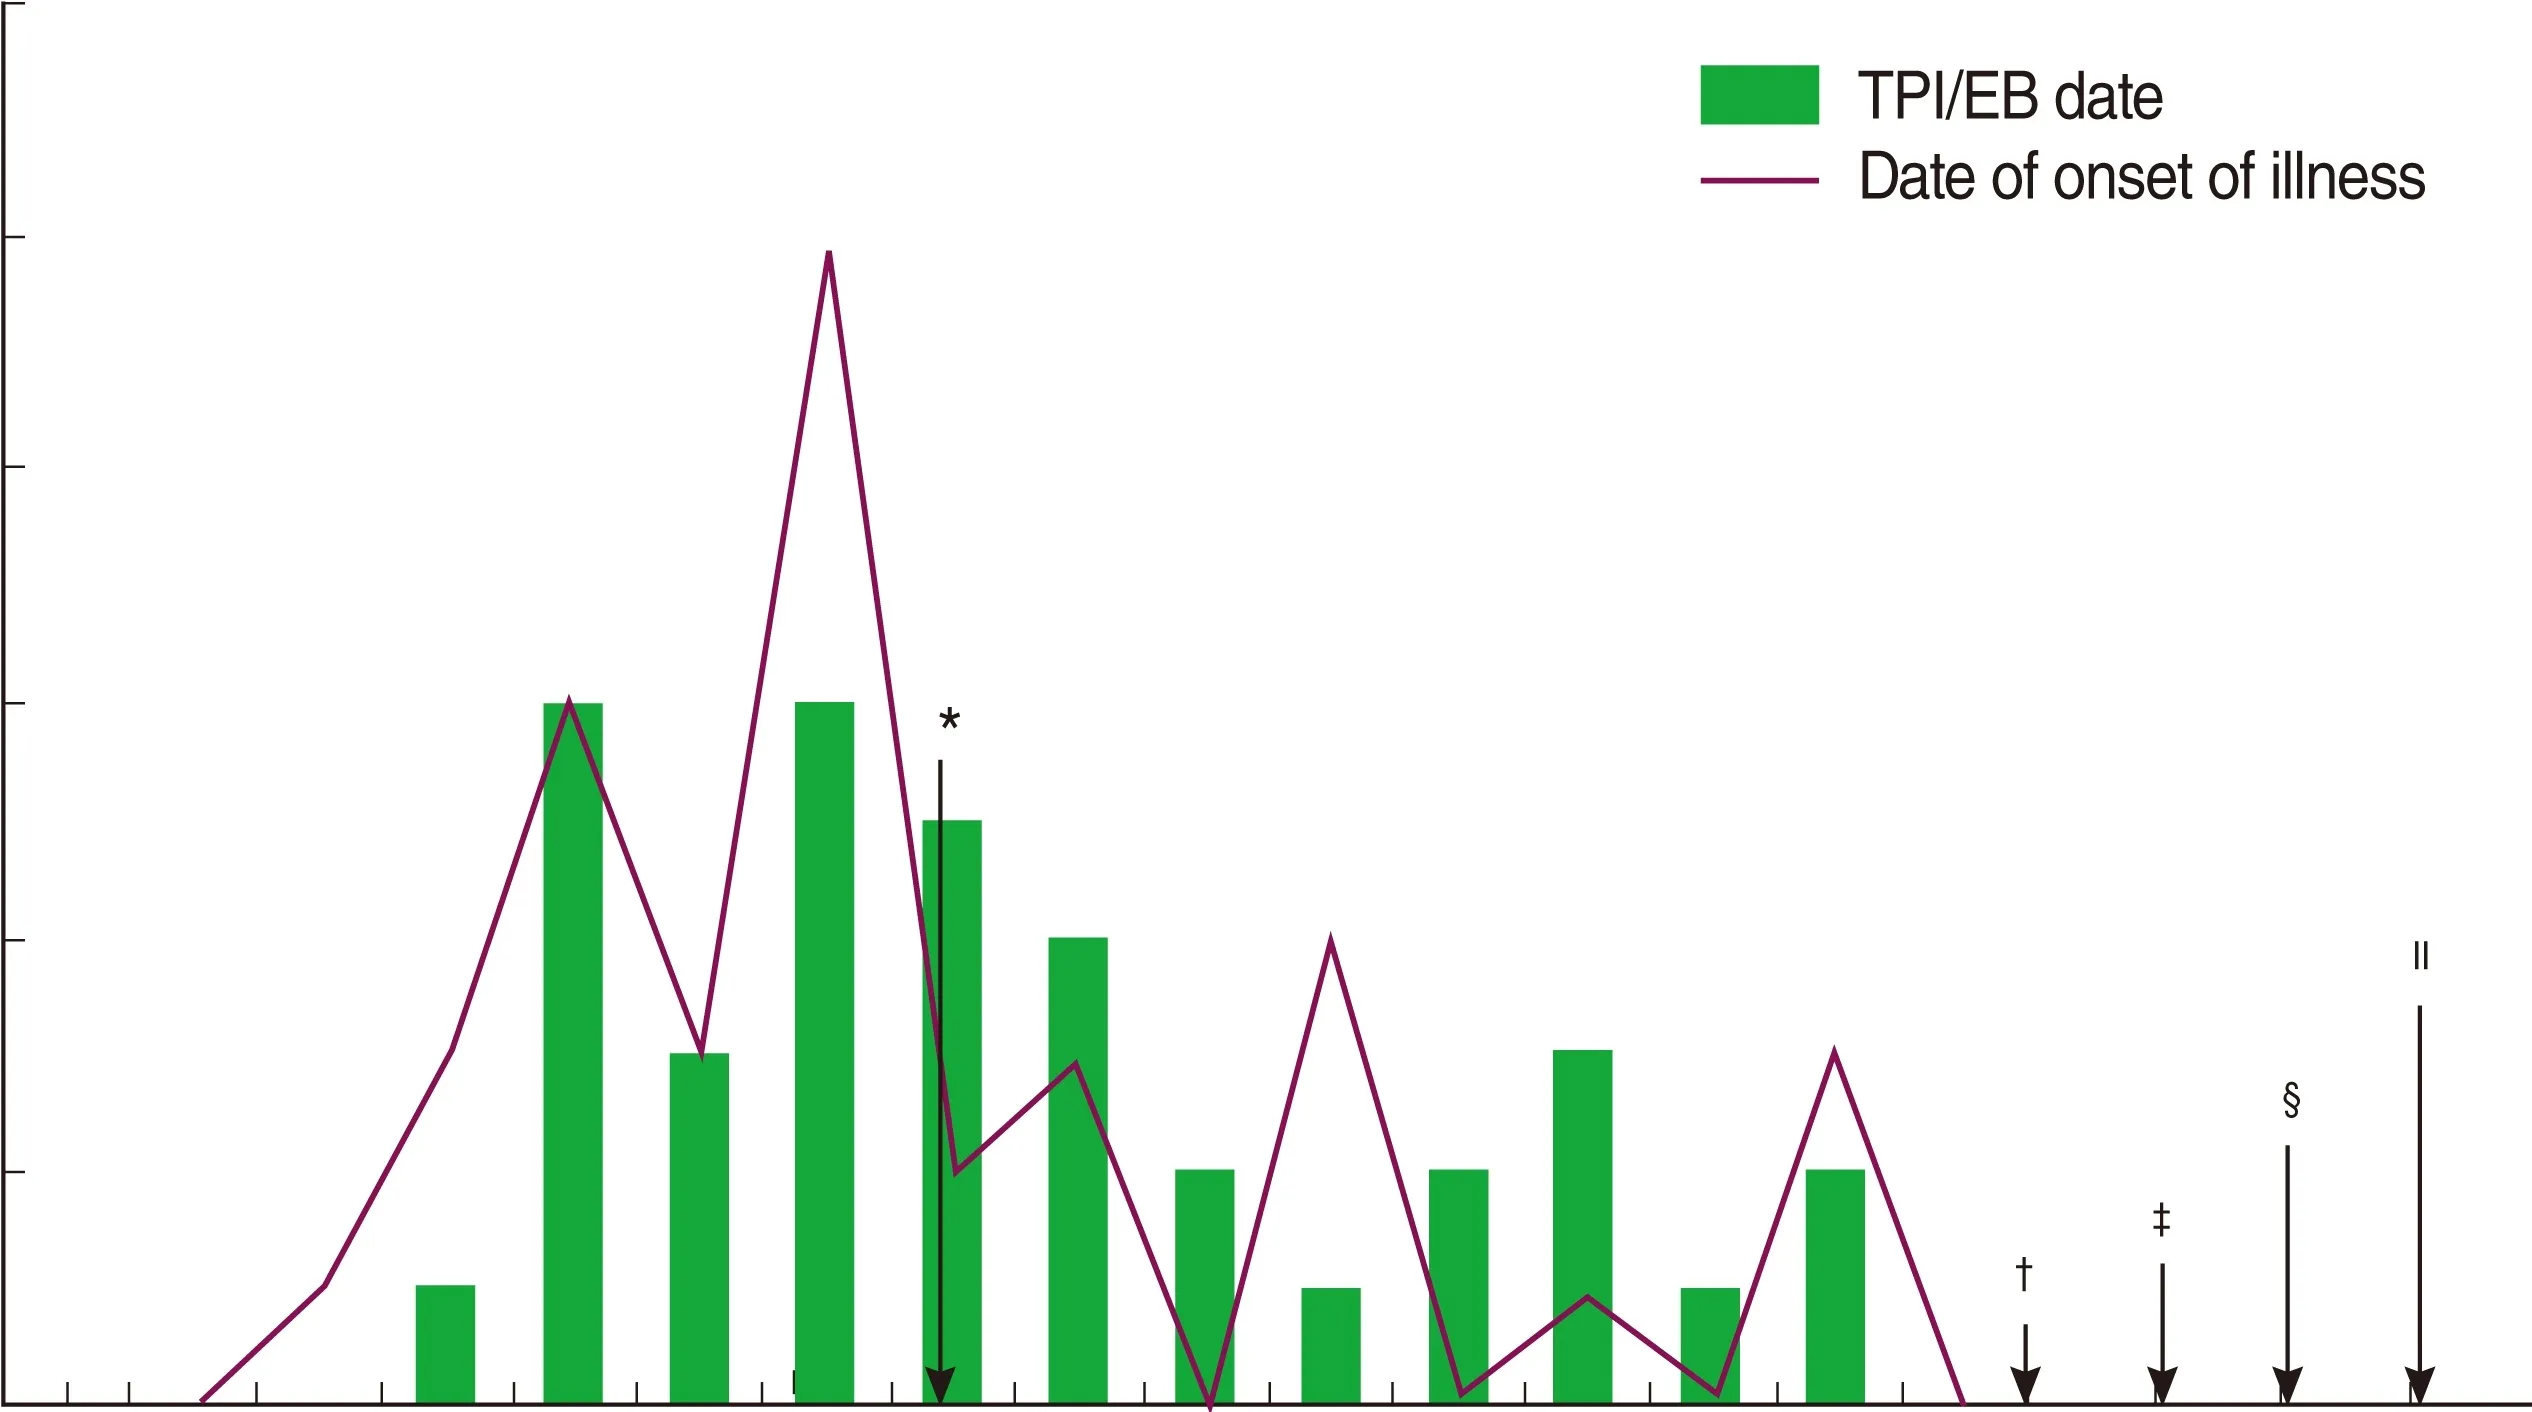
Epidemic curve of Mycobacterium abscessus infections following trigger point injection and/or epidural block. The mean incubation time was 5.5 days (range 1 to 15 days). . TPI, trigger point injection, EB, epidural block. . *Index case presented with a skin lesion about two weeks after having a TPI and an EB in mid-October 2008;. The local clinic was closed;. First patient was reported;. A formal epidemiological study was initiated;. The physician at the clinic in Hadong-gun was interviewed. 22 environmental specimens were collected from the clinic.
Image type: chart (chart)